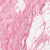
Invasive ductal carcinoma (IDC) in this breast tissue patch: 0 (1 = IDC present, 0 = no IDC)